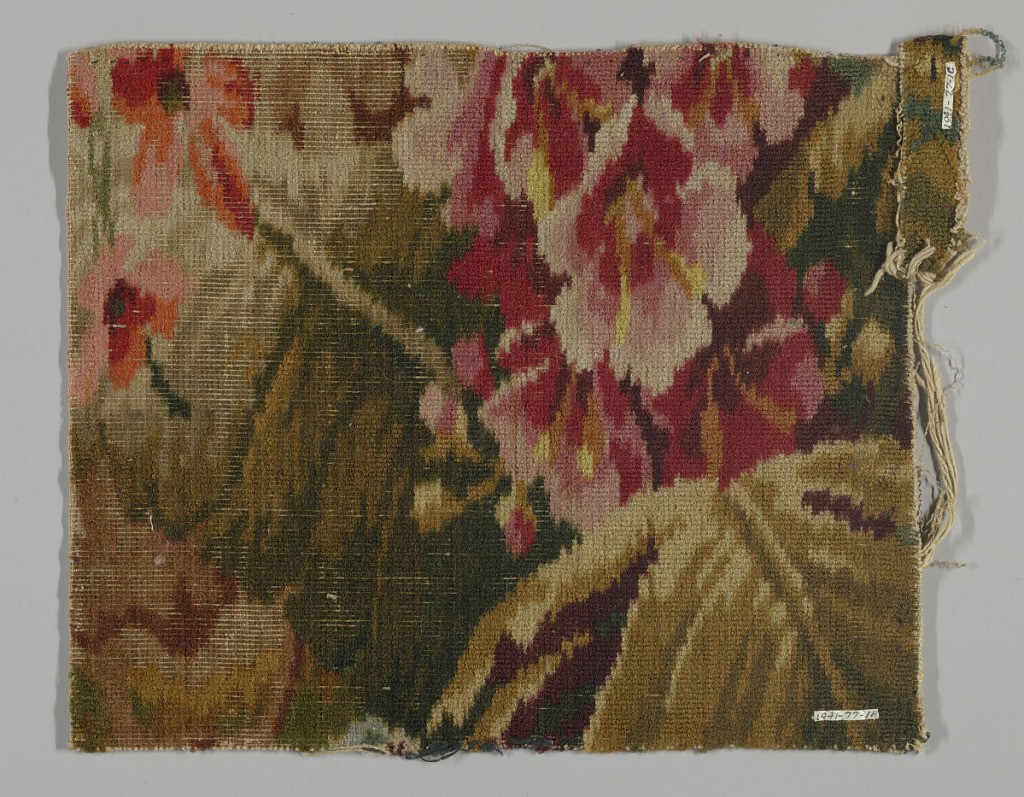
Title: Carpet fragment
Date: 1850–1900
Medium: worsted wool, jute Technique: machine-made uncut tapestry pile
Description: Dyed worsted wool woven under a surface weft. There is a bottom weft and two filler warps held together by jute "chains." Design consists of large-scale allover repeat with only small areas of the ground visible. Predominating are the large red and blue flowers with green leaves.